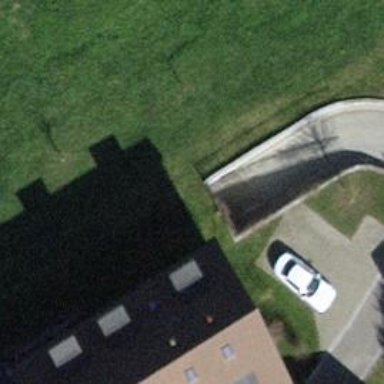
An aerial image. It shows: Parking entrance.